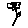
Label: flower